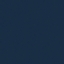
Land use / land cover class: SeaLake